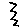
Label: zigzag